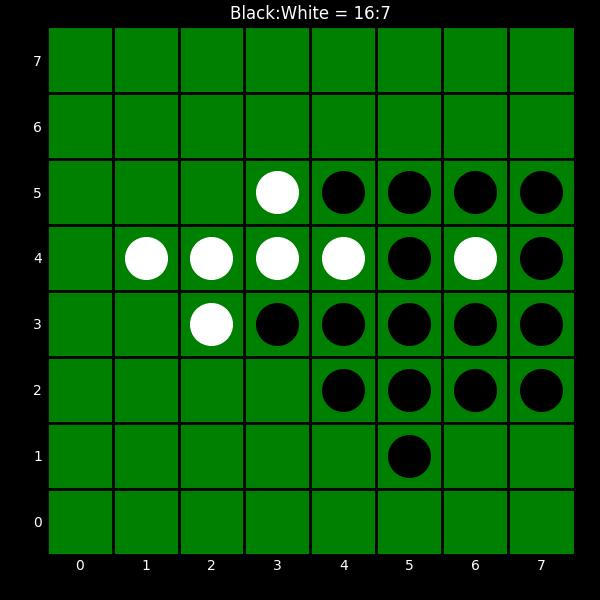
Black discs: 16
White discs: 7